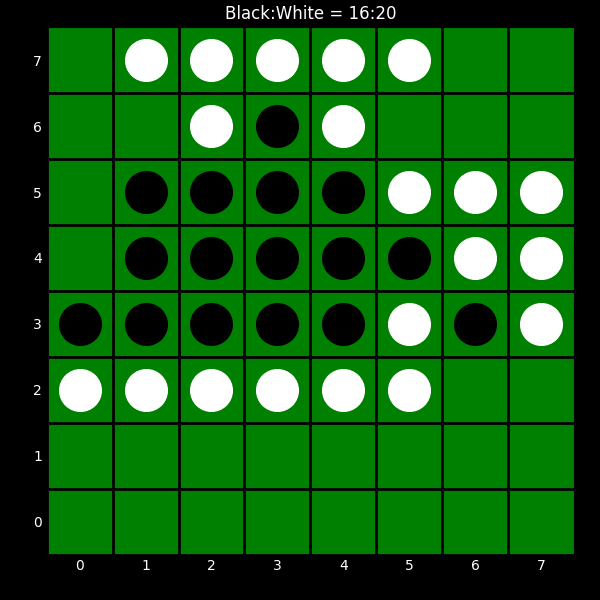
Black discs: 16
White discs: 20